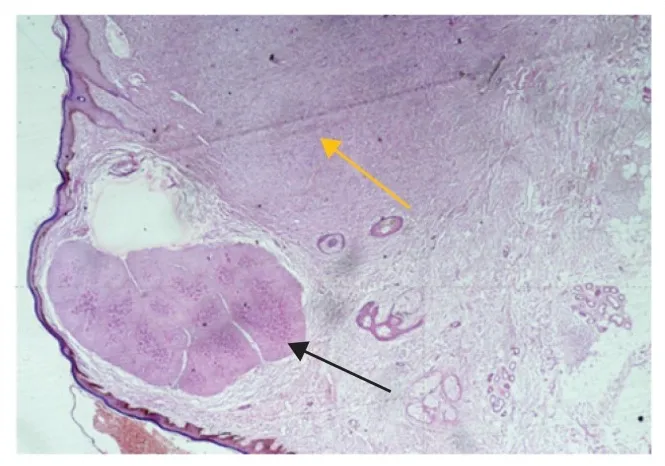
Low power view of the coexisting Kaposi sarcoma (golden arrow) and Molluscum contagiosum (black arrow). Haematoxylin and eosin staining X 40.
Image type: pathology (h&e)